Field crop: maize
Growth stage: 2
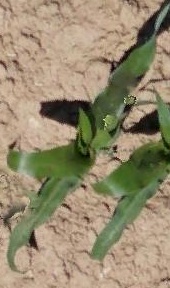
Species: maize